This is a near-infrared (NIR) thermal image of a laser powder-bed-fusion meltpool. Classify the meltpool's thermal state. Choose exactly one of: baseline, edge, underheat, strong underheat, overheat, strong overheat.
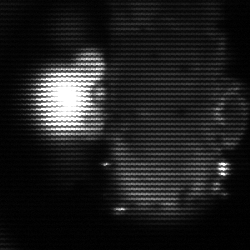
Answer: strong underheat